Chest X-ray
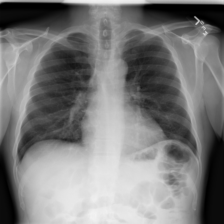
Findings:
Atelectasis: negative
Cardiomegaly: negative
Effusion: negative
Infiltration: negative
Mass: negative
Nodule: negative
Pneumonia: negative
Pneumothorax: negative
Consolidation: negative
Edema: negative
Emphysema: negative
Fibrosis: negative
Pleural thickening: negative
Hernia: negative